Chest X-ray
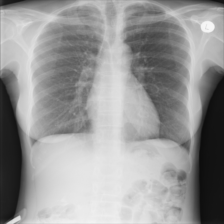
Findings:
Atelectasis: negative
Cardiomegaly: negative
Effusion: negative
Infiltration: negative
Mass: negative
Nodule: negative
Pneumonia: negative
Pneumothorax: negative
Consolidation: negative
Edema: negative
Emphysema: negative
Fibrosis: negative
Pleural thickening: negative
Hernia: negative